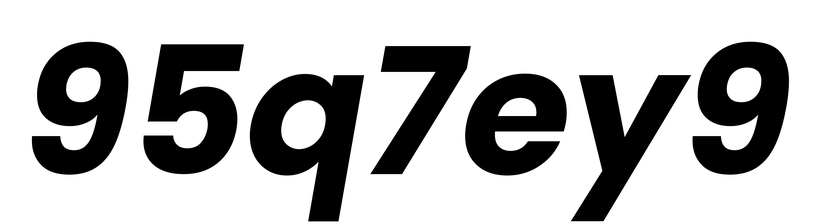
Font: Poppins-BoldItalic